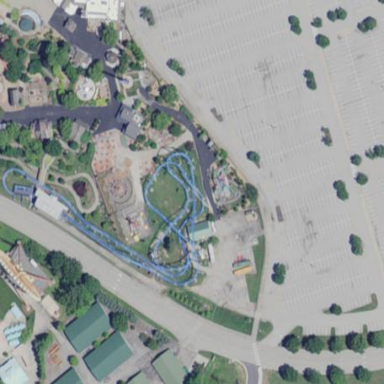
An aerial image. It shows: Thrilling roller coaster track.